Question: In HTML nested links are not permitted. However, for my purpose (text notes which sometimes refer to whole sentences and sometimes to just one single word within already anotated sentences) I need them. So I have to find a way to solve this problem.
However, all I have now is a basic idea on how it should look and behave. The following mock up shows two links: one to target A, one to B. The "outer" a link is, the lower is the line under it. A is the outer link, thus, its line is lower than that of B. Clicking on the lines of a link should always lead to the target of that link - even if the text above that line is the text of an inner link.
I've tried to show that intended behaviour with hover colors: Blue for A, pink for B.

Any ideas how I could realize this in HTML with the help of CSS (and maybe SVG?). I'd prefer solutions without scripting, but any suggestions are welcomed.
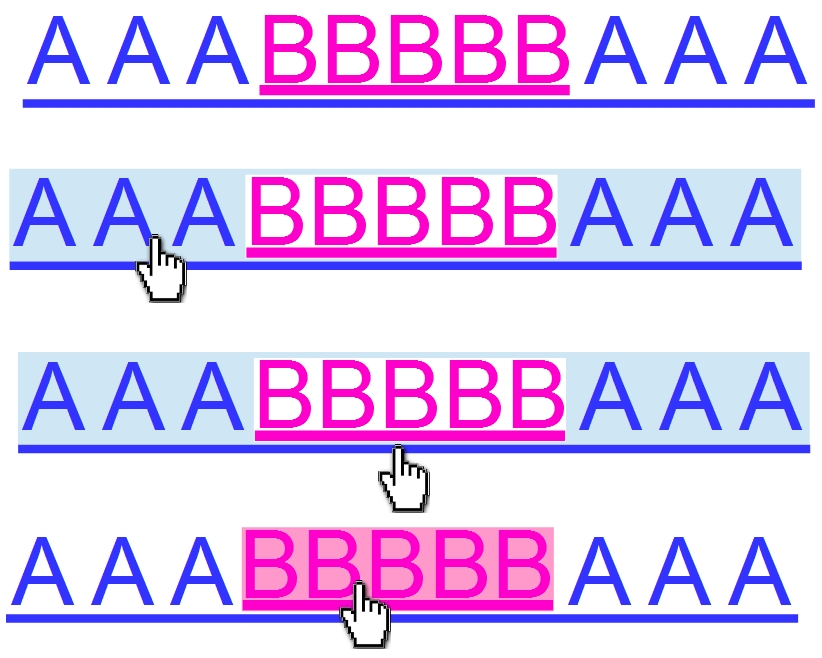
Answer: ## Use JavaScript for best results
I know:
> I'd prefer solutions without scripting,
but...
> .
You can add an inline 'onclick' handler to a child 'span':
'''
<a href="#A">AAAA <span onclick="event.preventDefault(); window.location.assign('#B'); return false;">BBBB</span> AAAA</a>
'''
Or, to be DRY, pass in a reference to the handler instead:
'''
<a href="#A">AAAA <span onclick="embedLink('#B');">BBBB</span> AAAA</a>
'''
'''
function embedLink(url) {
event.preventDefault();
window.location.assign(url);
return false;
}
'''
'''
a {
display: inline-block;
text-decoration: none;
color: blue;
border-bottom: 1px solid blue;
padding: 1px;
}
a .annotation {
color: fuchsia;
border-bottom: 1px double fuchsia;
background-color: white;
}
a:hover {
background-color: lightblue;
}
a .annotation:hover {
background-color: lightpink;
}
'''
'''
<a href="#A">AAAA <span data-href="#B" class="annotation" onclick="event.preventDefault(); window.location.assign(this.getAttribute('data-href')); return false;">BBBB</span> AAAA</a>
'''
---
- 'window.open()''window.location.assign()'- 'context''copy''document.execCommand('copy')''data-href'- 'mouseover''window.status = url'